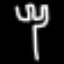
Label: fork